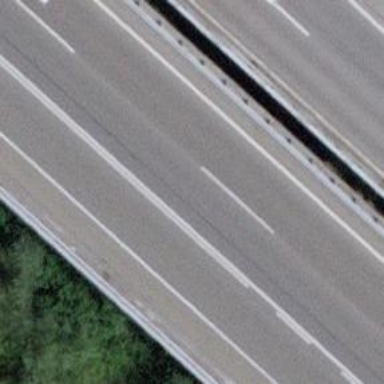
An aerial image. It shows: Bridge with asphalt surface. It is part of the trunk link highway.